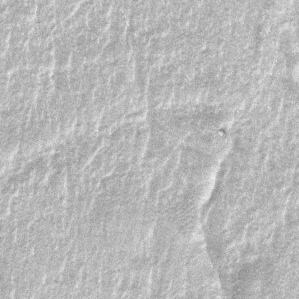
Label: frost